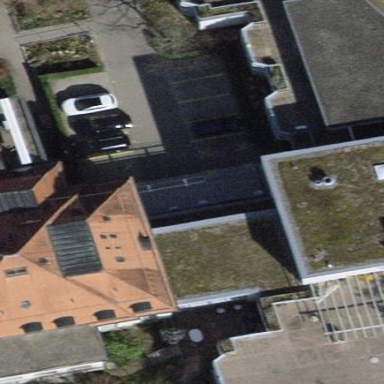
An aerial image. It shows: Nursing home building.